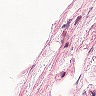
Metastatic tissue present: no